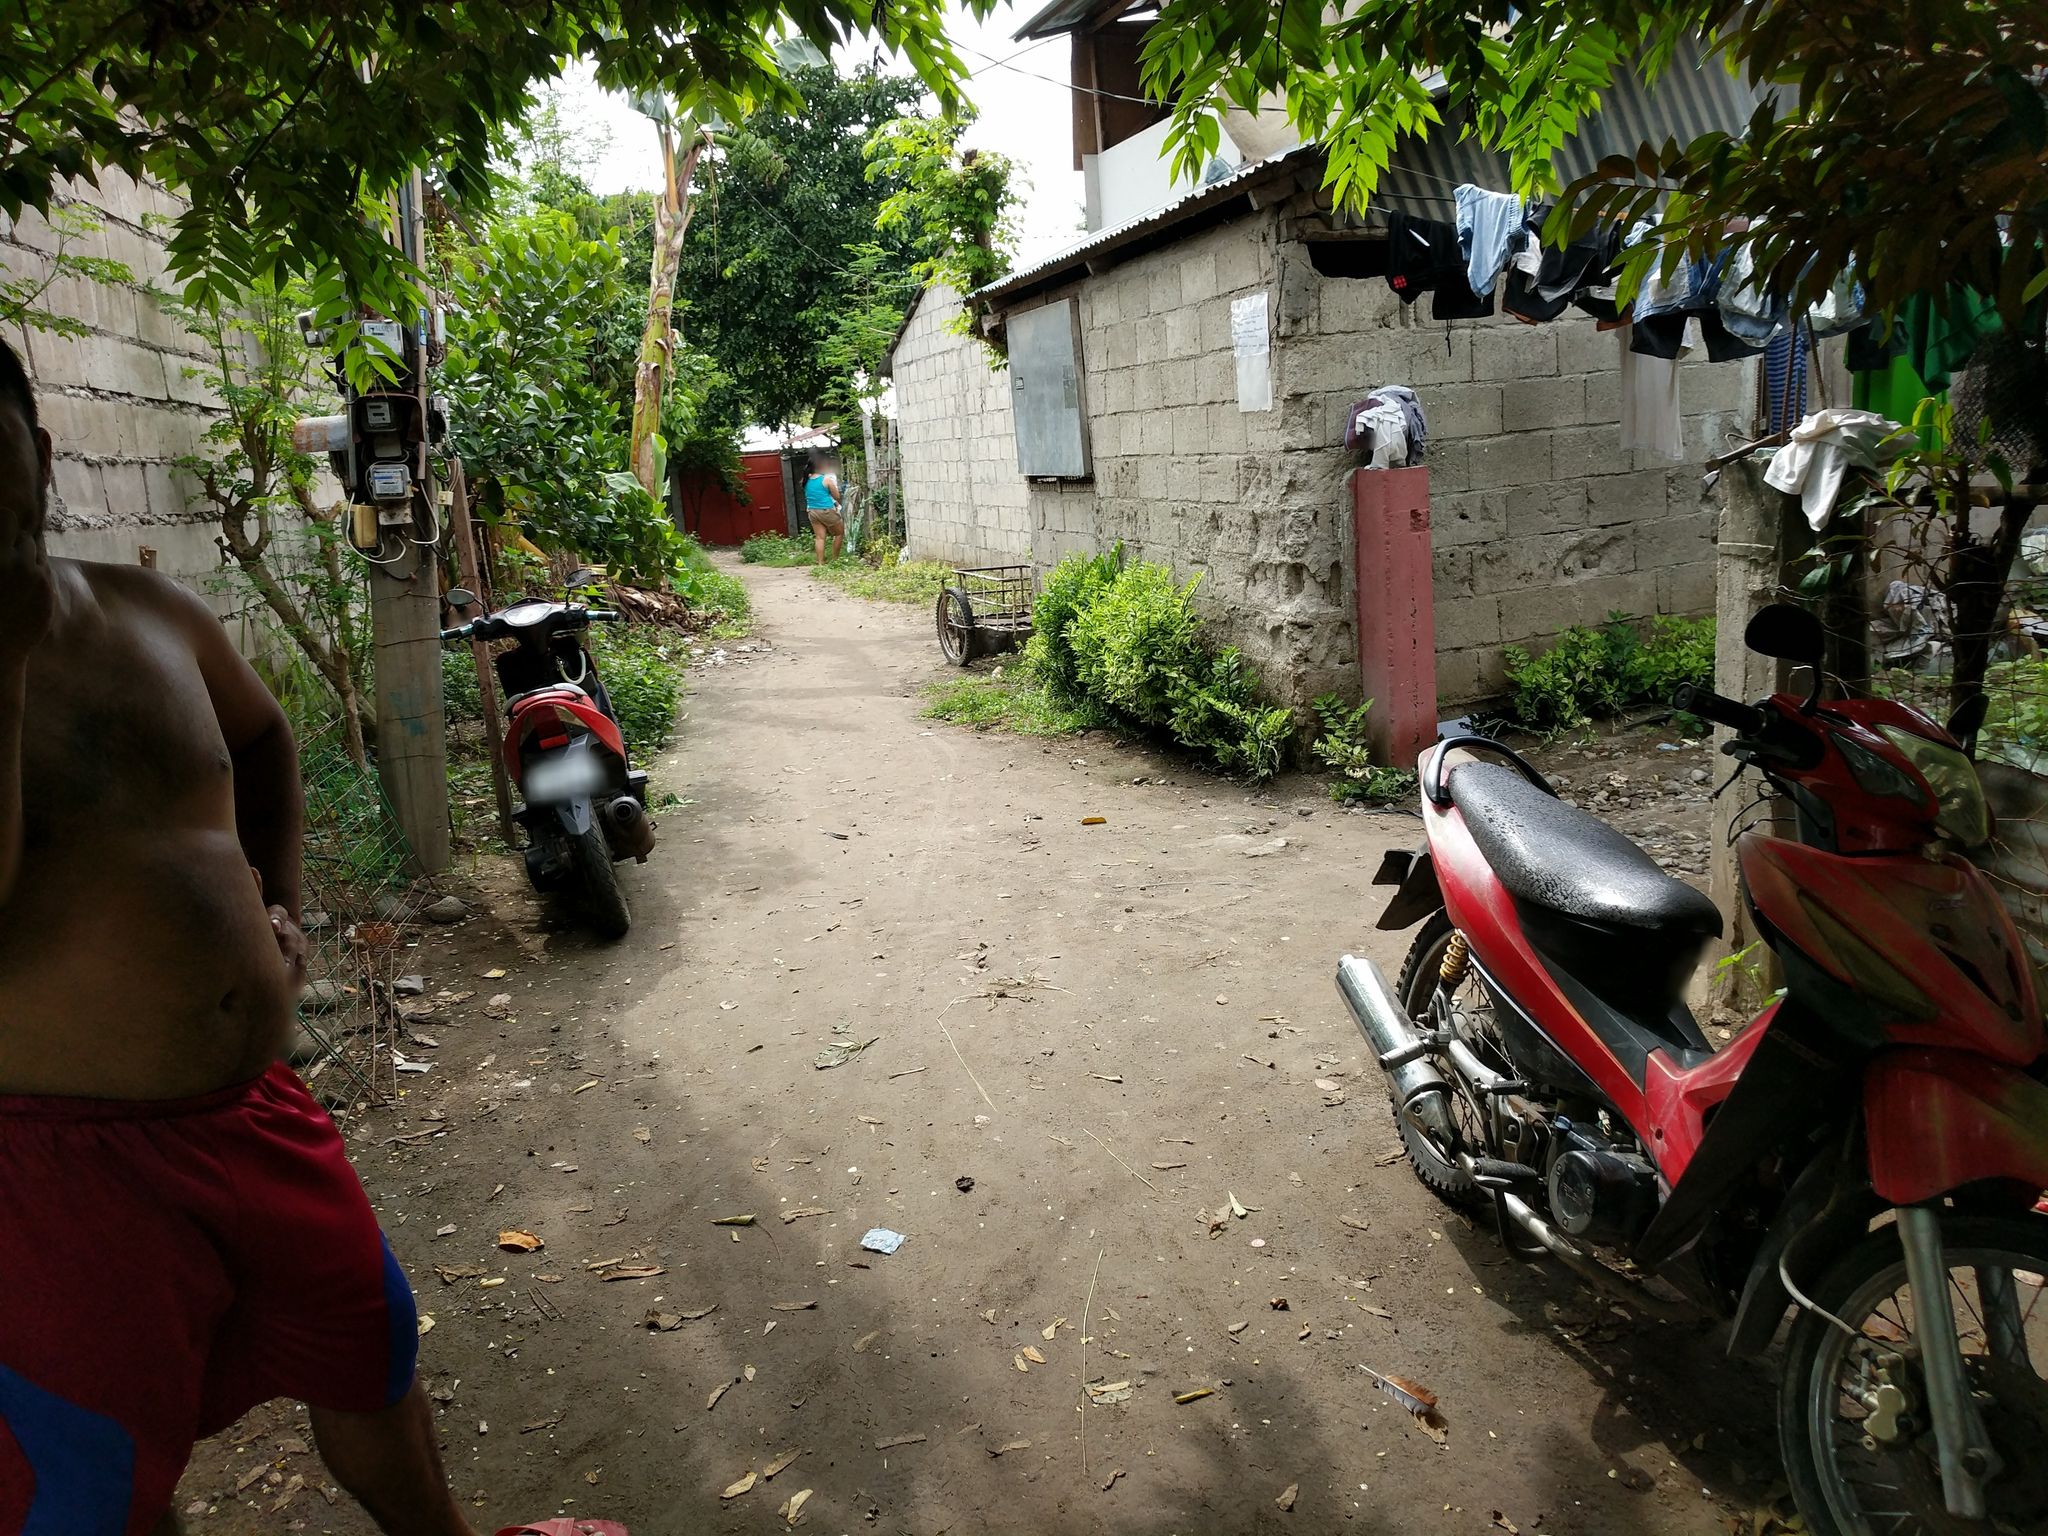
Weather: clear
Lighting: day
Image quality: good
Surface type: walking surface
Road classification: footway, residential, path
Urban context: urban centre
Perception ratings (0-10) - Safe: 4.8, Lively: 3.78, Beautiful: 2.38, Boring: 2.52, Depressing: 3.99, Wealthy: 2.93